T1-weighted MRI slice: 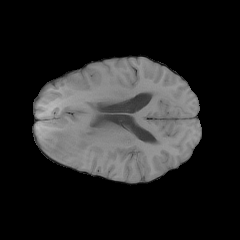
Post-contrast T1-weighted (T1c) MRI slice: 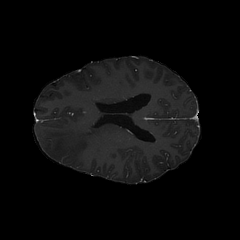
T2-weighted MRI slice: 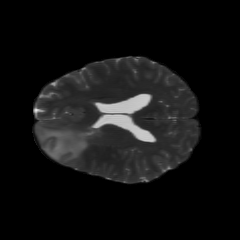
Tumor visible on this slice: yes